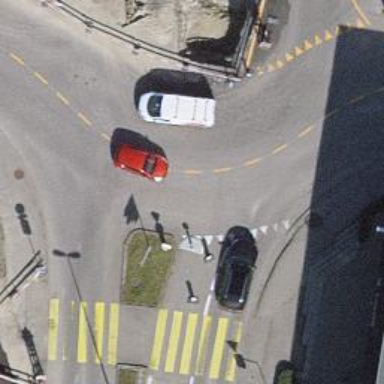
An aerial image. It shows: Tertiary road leading to roundabout junction.